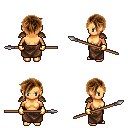
a pixel art fantasy rpg character, female body template, human, tanned skin, leather shoulder armor, robe skirt, brown pixie cut hairstyle, gold gloves, spear, four views (front, back, left, right), 2x2 character sprite sheet, small pixel art, hard edges, no anti-aliasing